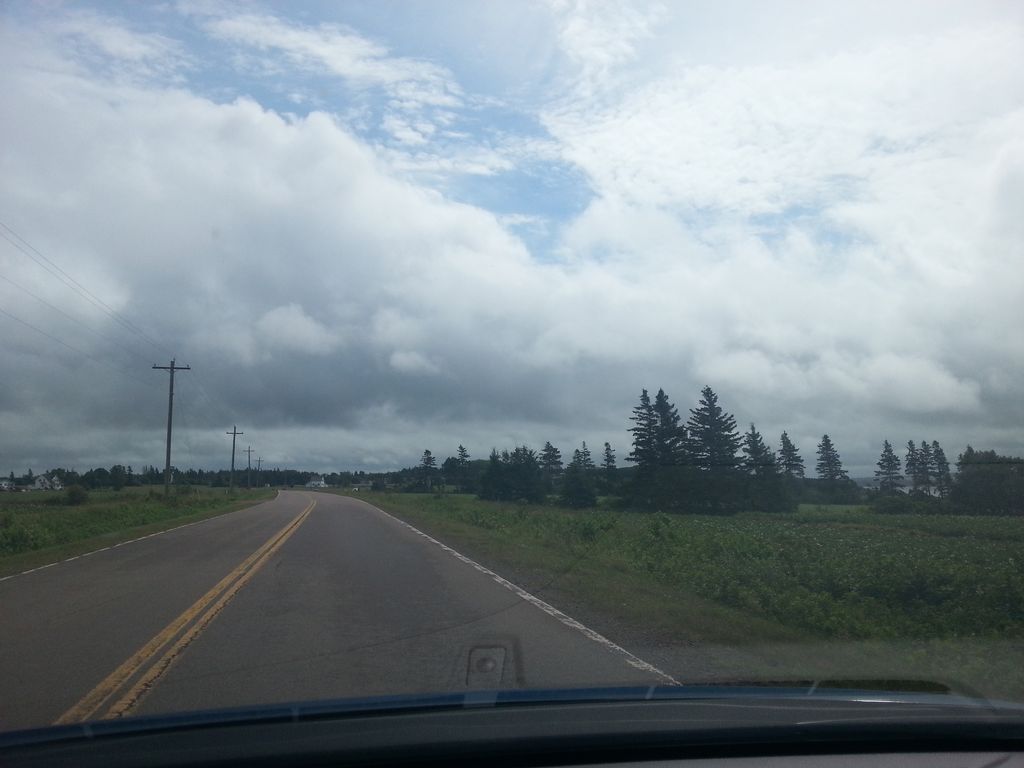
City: charlottetown